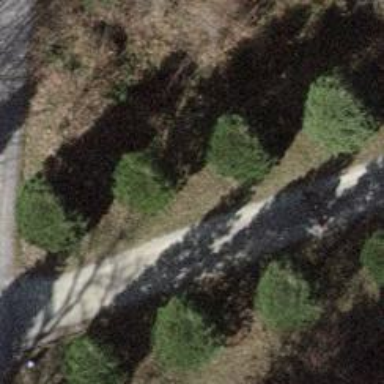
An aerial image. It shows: Needle-leaved tree in natural setting.